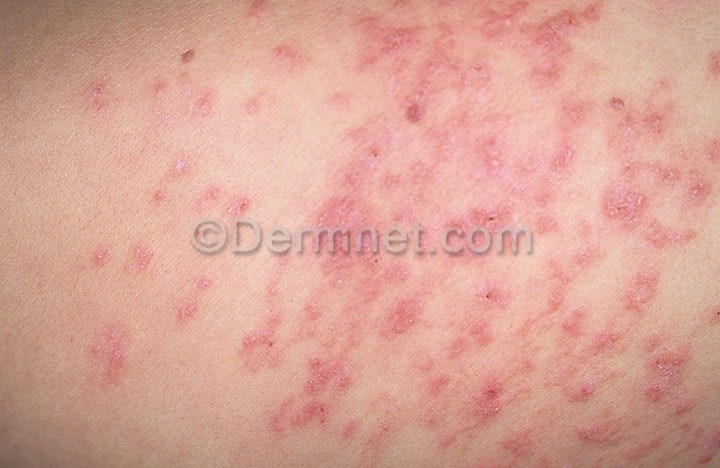
Disease: Tinea Ringworm Candidiasis and other Fungal Infections